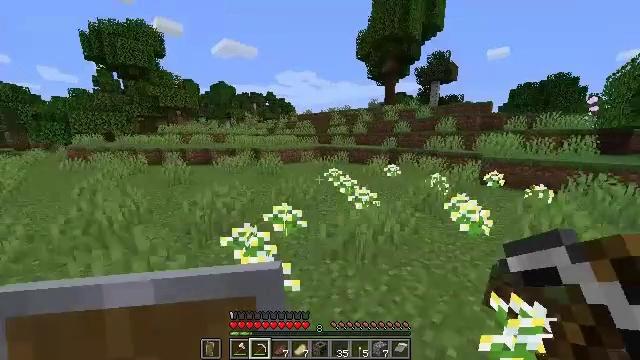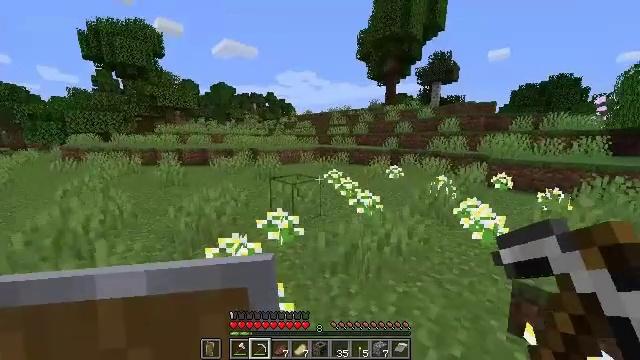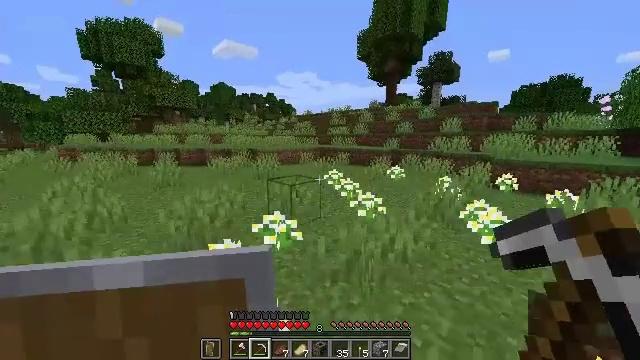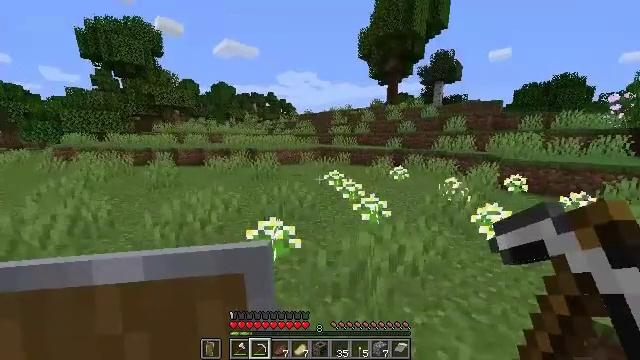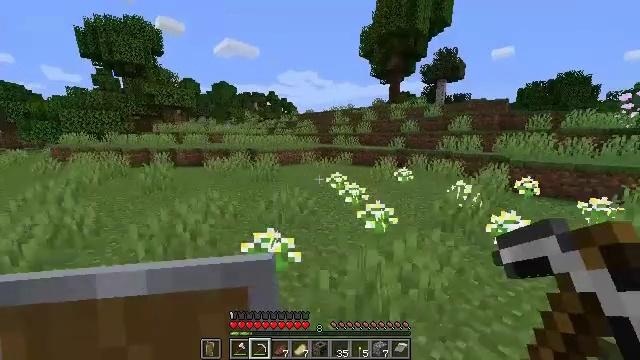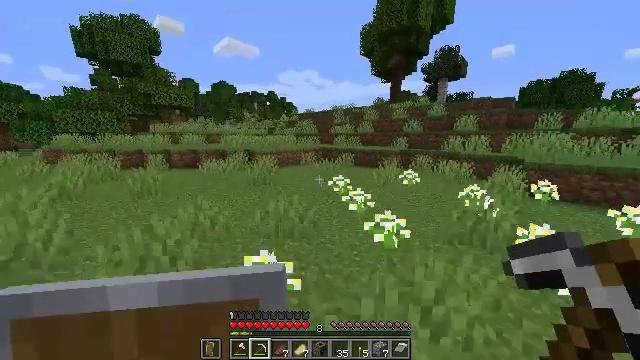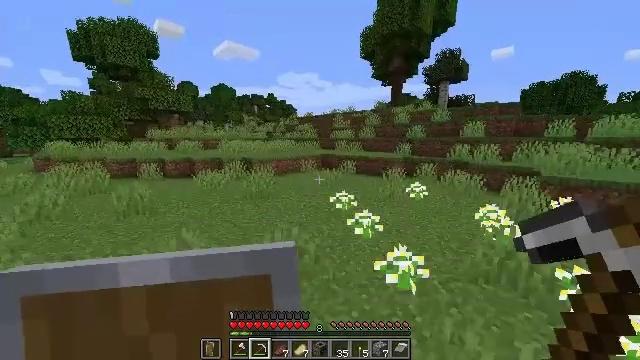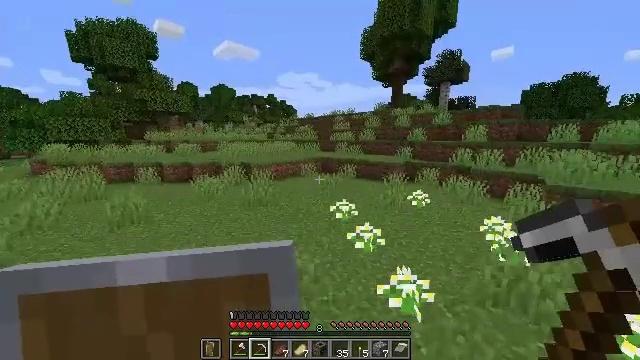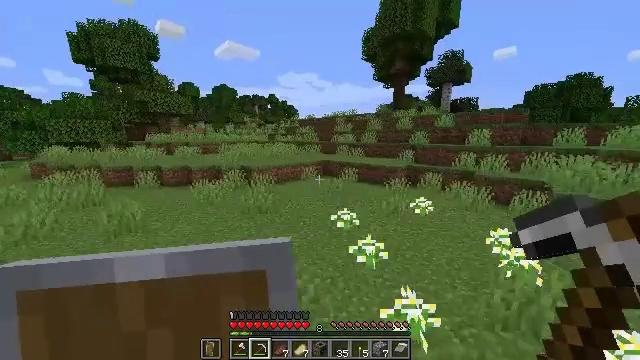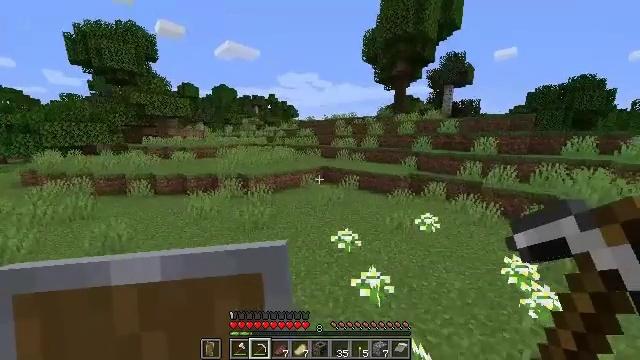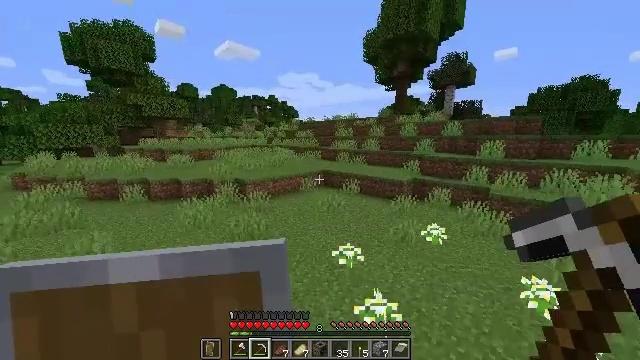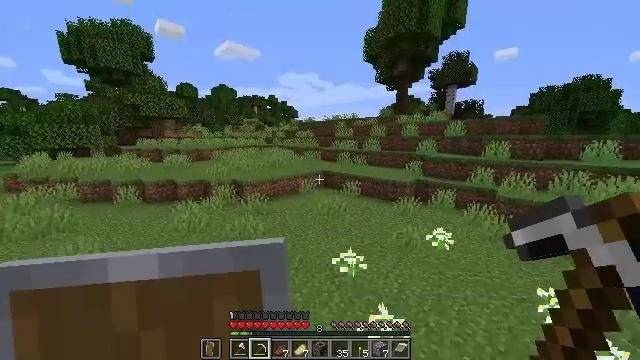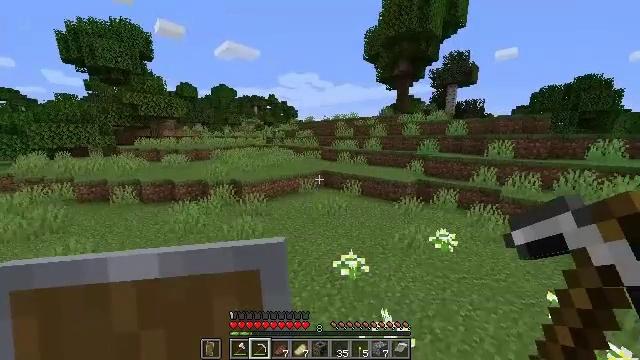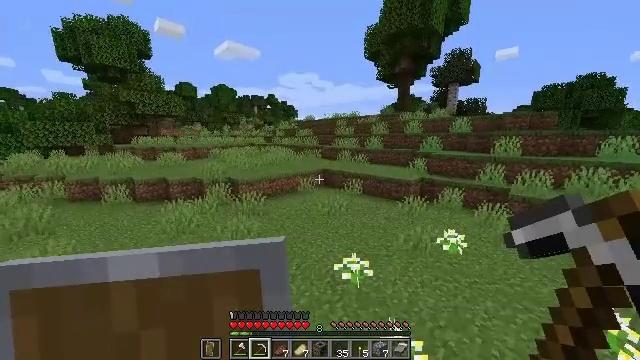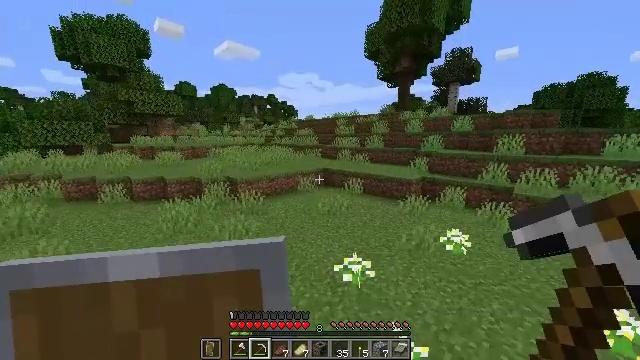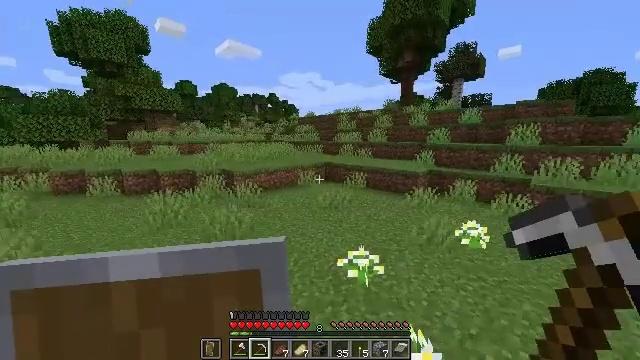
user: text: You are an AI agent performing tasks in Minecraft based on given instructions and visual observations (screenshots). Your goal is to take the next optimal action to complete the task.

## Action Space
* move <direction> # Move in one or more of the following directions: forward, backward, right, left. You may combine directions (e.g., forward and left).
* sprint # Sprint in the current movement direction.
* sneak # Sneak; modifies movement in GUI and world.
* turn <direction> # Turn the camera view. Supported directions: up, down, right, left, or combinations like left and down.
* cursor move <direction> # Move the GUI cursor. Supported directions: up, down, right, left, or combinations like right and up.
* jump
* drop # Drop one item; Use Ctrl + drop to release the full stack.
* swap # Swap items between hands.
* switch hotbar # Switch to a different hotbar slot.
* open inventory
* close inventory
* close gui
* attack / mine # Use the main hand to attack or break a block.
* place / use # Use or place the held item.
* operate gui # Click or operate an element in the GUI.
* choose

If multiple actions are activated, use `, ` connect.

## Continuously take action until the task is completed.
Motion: motion action
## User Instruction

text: Remove oak leaves from branches.
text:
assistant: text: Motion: move forward, sprint
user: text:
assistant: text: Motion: move forward, sprint
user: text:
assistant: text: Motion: move forward
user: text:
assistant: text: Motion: move forward
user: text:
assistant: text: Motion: move forward
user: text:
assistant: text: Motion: move forward, jump
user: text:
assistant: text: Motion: move forward, jump
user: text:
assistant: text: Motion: move forward, jump
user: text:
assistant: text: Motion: move forward, jump
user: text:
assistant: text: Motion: move forward, jump
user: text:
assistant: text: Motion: move forward, jump
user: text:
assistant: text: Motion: move forward
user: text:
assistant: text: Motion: move forward
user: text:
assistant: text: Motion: move forward
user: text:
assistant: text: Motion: move forward
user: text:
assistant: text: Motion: move forward
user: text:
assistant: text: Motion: move forward
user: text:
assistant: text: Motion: move forward, turn left
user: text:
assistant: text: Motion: move forward, turn left
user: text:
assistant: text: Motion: move forward
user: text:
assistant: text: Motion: move forward
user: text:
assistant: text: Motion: move forward
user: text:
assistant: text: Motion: move forward
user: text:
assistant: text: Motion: move forward
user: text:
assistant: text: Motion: move forward
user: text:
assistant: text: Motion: move forward
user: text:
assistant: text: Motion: move forward
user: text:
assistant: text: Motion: move forward
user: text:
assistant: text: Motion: move forward
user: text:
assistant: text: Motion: move forward